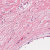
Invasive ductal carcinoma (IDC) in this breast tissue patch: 0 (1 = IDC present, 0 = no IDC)